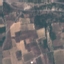
Label: PermanentCrop